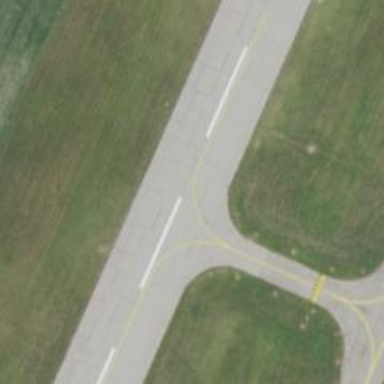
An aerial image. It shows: Image of taxiway at airport.